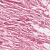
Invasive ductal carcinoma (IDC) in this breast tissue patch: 0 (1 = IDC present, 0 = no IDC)